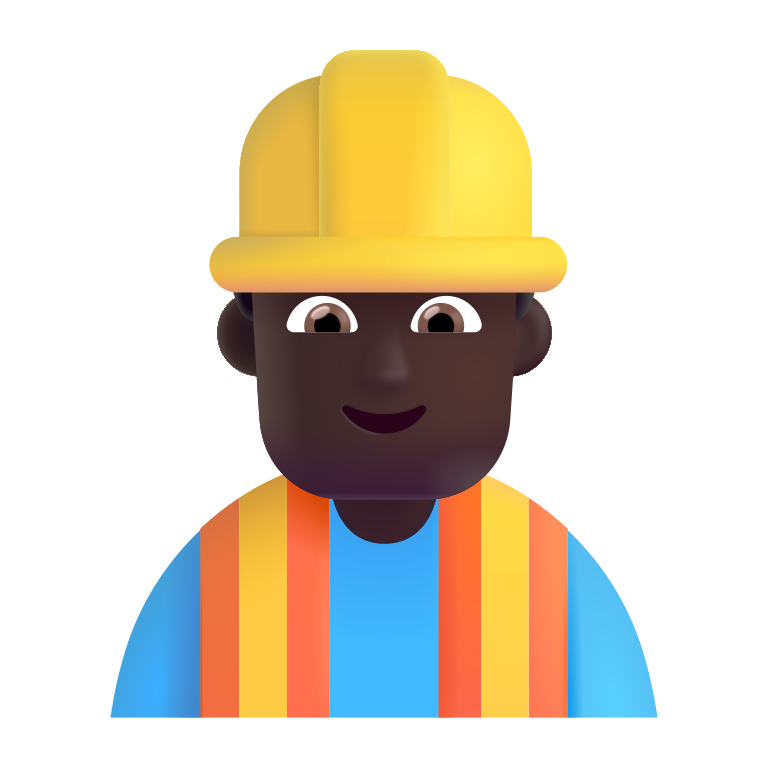
man construction worker color dark